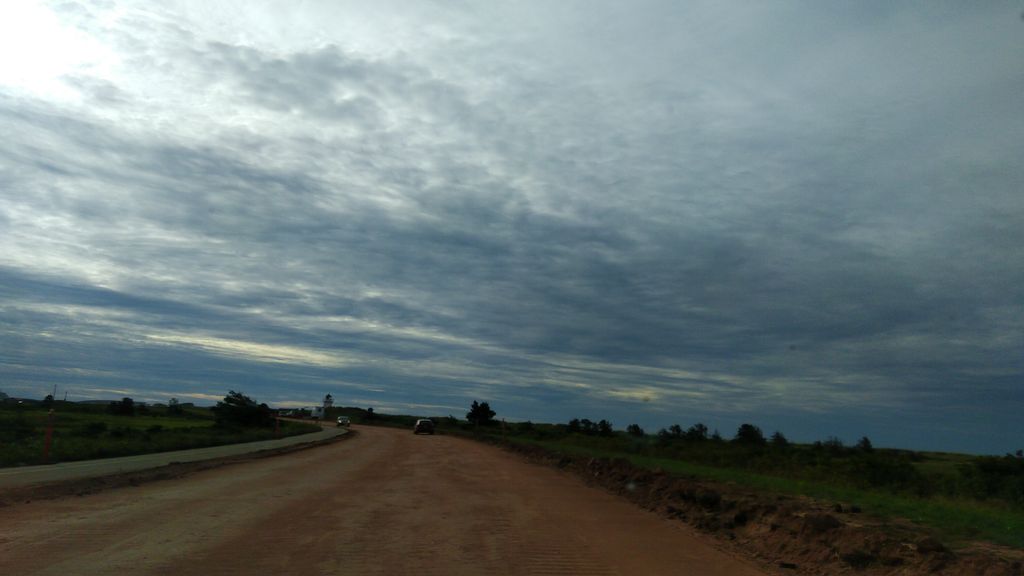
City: charlottetown